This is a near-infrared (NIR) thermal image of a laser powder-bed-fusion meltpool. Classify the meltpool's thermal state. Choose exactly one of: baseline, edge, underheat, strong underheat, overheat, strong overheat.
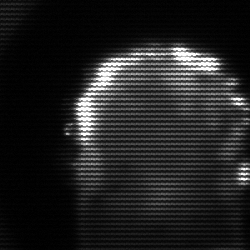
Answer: baseline